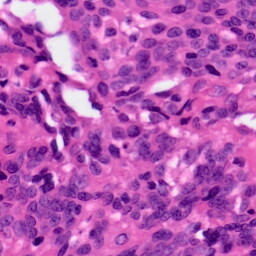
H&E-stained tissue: Ovarian